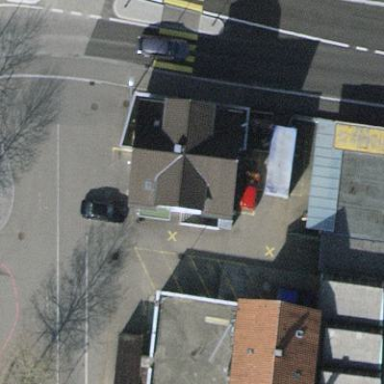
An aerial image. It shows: Fast food restaurant in building.